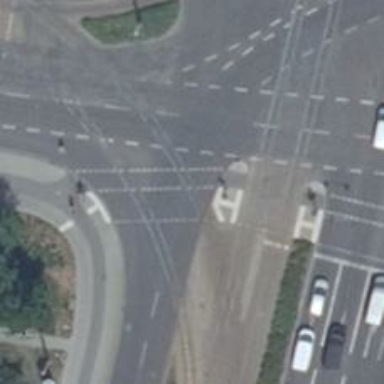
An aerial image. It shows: Railway crossing with traffic signals and lights.